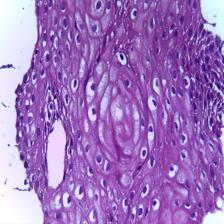
Diagnosis: Normal